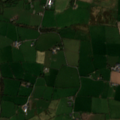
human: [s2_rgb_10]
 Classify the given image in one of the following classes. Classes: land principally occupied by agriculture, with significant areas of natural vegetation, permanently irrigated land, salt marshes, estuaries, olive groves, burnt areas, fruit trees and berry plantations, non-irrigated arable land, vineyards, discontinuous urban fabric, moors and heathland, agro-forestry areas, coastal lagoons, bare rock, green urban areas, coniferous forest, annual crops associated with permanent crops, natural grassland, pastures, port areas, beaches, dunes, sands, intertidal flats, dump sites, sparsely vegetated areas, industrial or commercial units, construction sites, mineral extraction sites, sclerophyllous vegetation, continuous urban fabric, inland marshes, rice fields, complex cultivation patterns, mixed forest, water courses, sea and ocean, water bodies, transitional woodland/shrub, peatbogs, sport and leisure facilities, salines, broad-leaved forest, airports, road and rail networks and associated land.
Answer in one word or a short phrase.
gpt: pastures